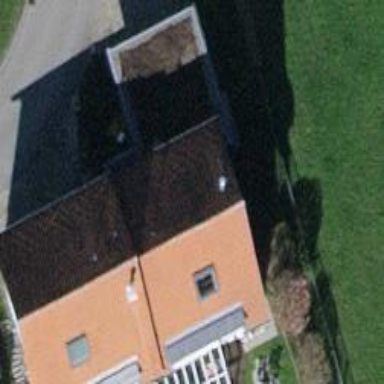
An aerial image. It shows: Simple house.